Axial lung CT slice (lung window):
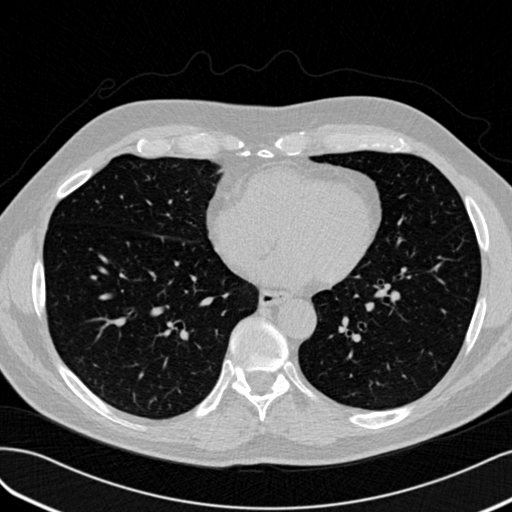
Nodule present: no